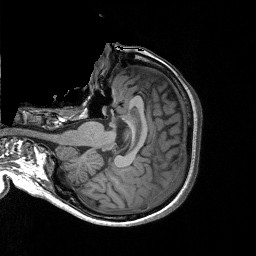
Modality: T1w
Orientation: axial